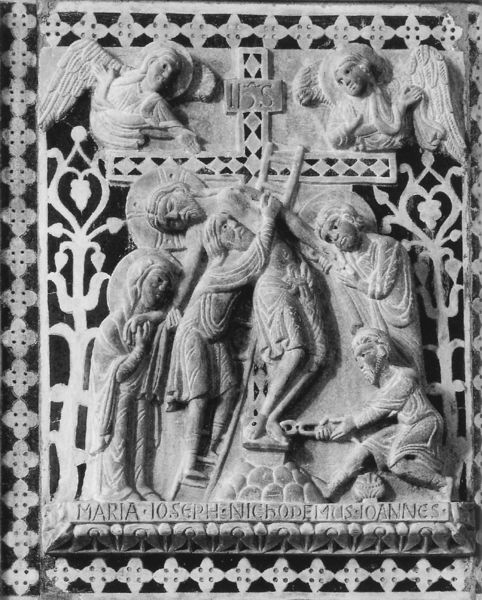
Titel: Kanzel
Standort: Florenz, S. Leonardo in Arcetri (EU - I - Toskana)
Schlagwörter: flügel, weiß, frau, grau, männer, schwarz, ornament, johannes, stein, engel, relief, leiter, inschrift, nagel, nägel, buch, kreuz, schwarzweiß, schnitzerei, heiligenschein, christus, jesus, kreuzabnahme, leichnam, kruzifix, jünger, maria, magdalena, gloriole, aureole, josef, joseph, zange, nikodemus, apostel, ölberg, engelsflügel, nickodemus